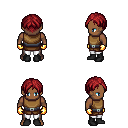
a pixel art fantasy rpg character, male body template, human, dark skin, leather chest armor, white pants, brunette parted hairstyle, gold gloves, black shoes, four views (front, back, left, right), 2x2 character sprite sheet, small pixel art, hard edges, no anti-aliasing